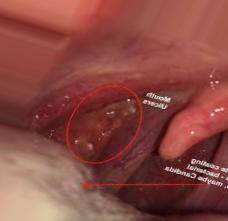
Condition: Mouth Ulcer